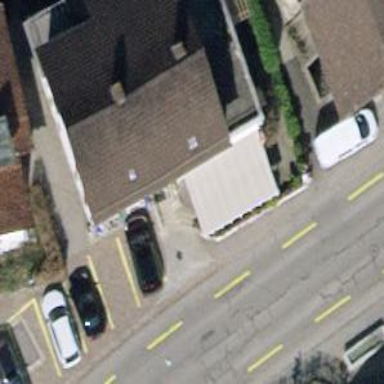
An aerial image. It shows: Restaurant.